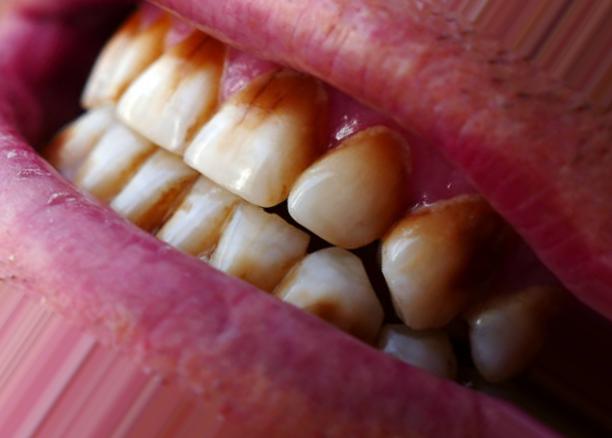
Condition: Tooth Discoloration